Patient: sex F, age 72
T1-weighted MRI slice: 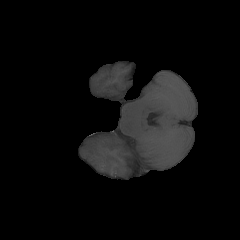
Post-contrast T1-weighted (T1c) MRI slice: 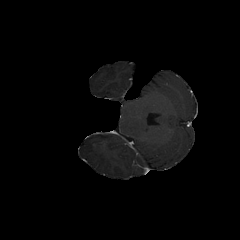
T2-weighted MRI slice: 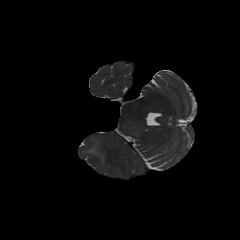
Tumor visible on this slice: yes
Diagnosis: Glioblastoma, IDH-wildtype
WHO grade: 4